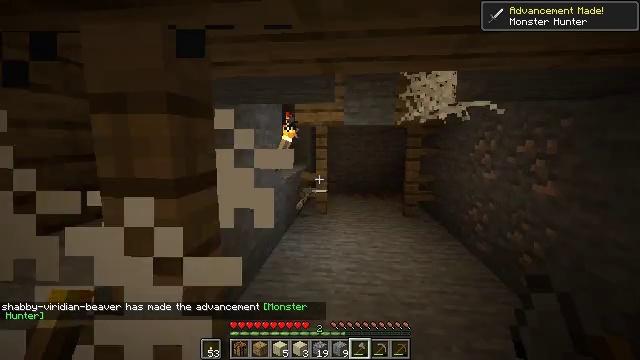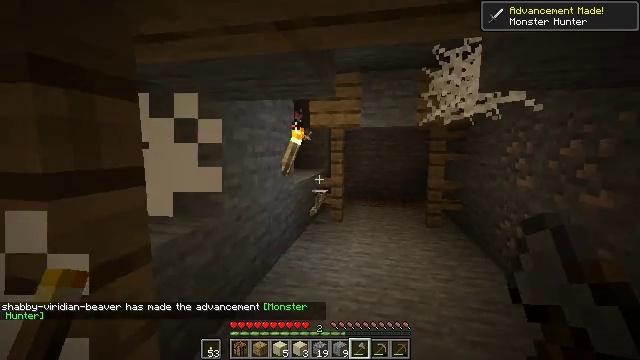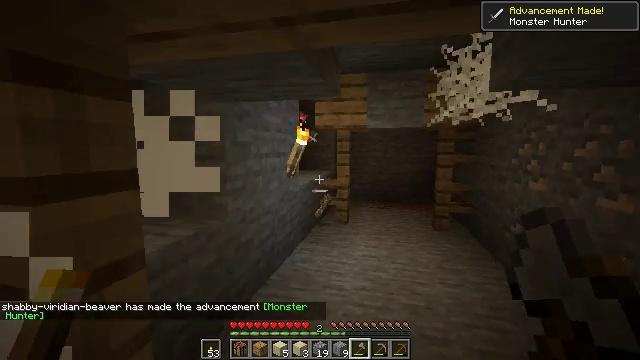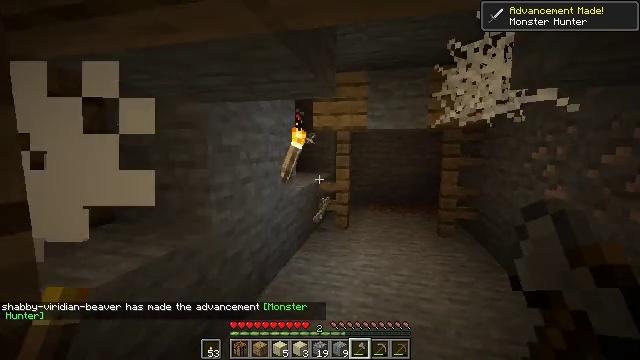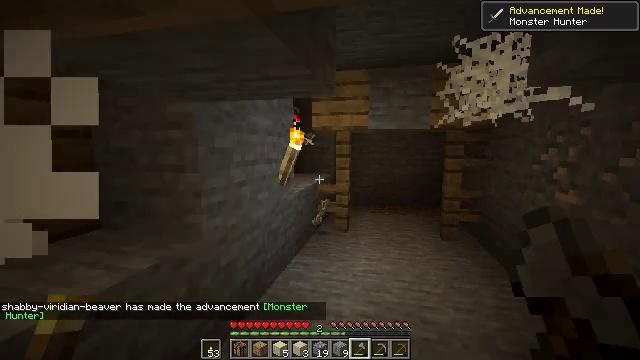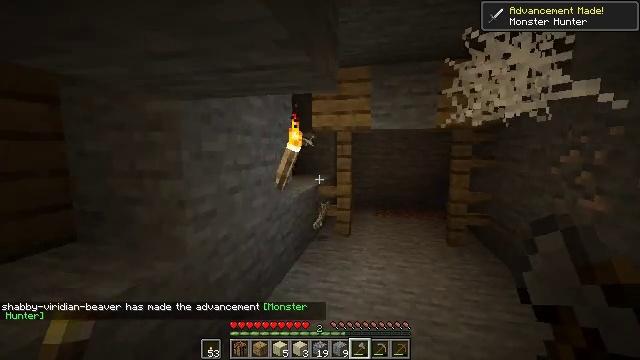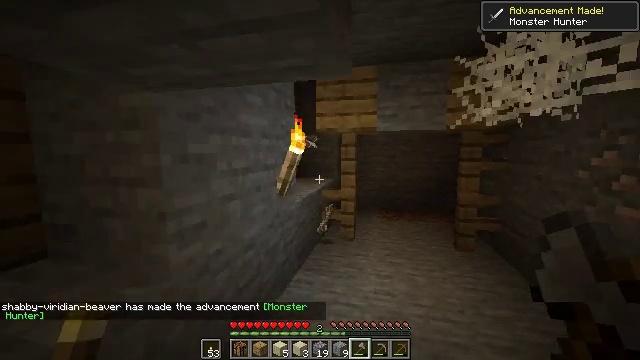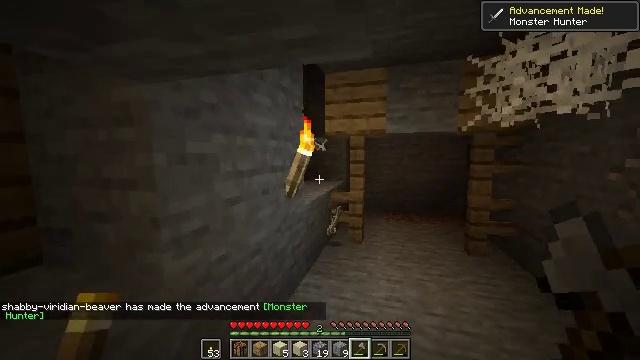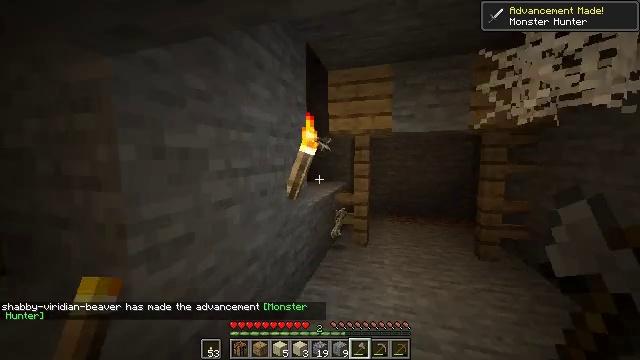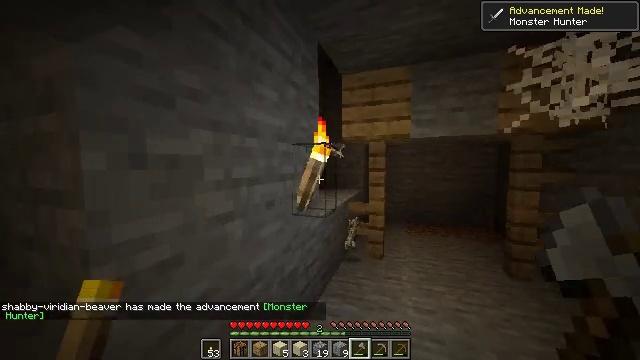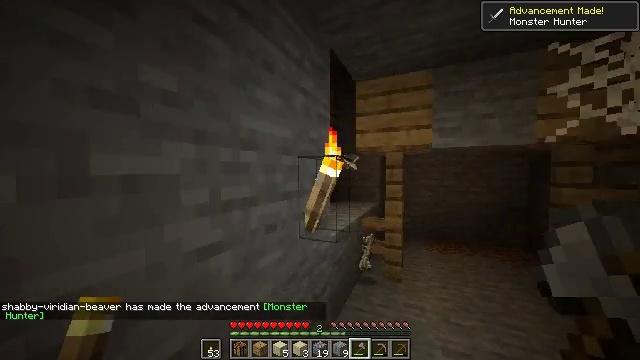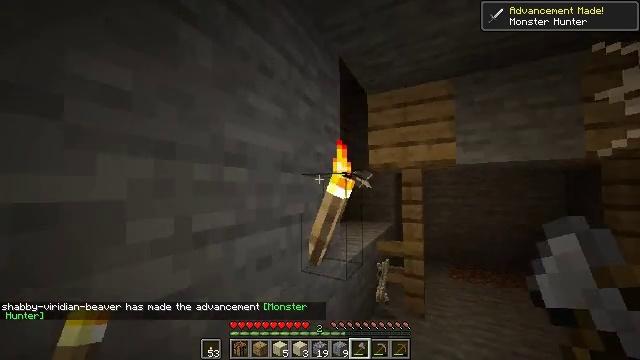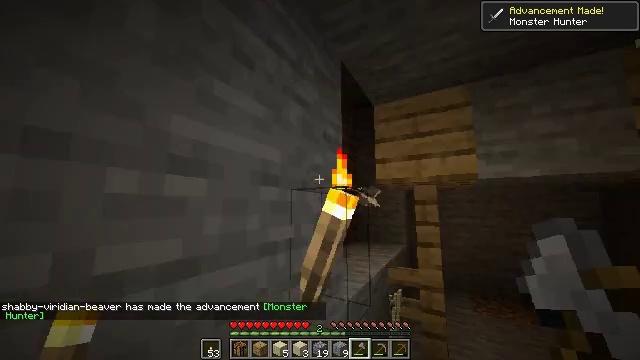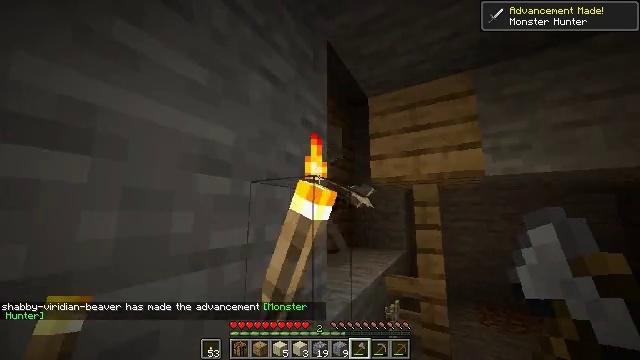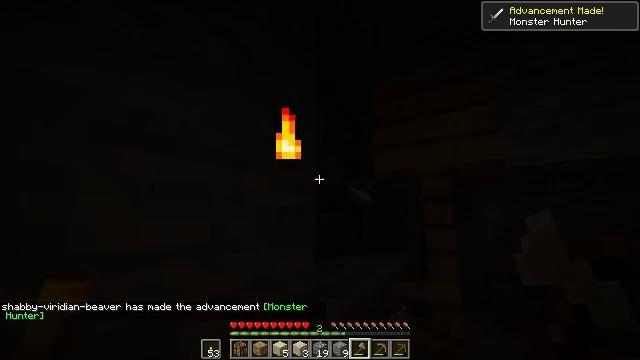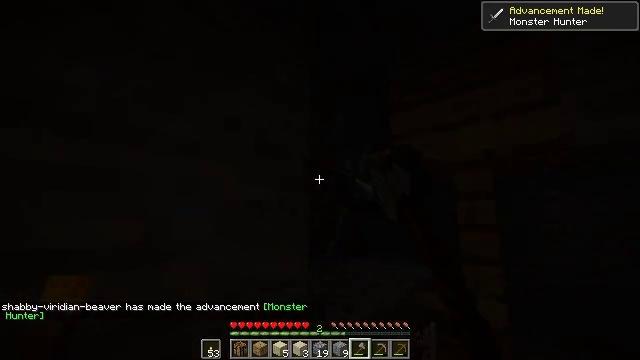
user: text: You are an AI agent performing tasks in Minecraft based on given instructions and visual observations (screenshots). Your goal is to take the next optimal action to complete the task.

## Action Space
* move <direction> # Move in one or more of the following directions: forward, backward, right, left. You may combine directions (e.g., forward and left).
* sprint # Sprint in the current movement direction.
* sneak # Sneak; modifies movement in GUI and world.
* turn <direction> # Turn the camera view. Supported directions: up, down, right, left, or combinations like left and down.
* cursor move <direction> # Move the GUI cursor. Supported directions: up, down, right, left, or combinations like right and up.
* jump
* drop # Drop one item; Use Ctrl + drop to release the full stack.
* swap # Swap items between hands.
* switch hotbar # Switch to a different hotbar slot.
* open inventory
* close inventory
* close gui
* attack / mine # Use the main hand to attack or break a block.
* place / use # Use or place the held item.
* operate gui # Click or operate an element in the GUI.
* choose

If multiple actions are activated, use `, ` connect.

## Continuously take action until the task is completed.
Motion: motion action
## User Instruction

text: Left click to collect the wall torch.
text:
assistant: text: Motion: move forward, turn left and up
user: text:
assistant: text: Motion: move forward, turn left
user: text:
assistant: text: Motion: move forward
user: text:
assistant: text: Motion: move forward
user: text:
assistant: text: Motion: move forward, sprint
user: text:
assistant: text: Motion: move forward, sprint
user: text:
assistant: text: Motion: move forward, sprint, turn left
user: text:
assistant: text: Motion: move forward, sprint
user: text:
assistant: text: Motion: move forward, sprint, turn left and up
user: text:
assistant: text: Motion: move forward, sprint, turn left and up
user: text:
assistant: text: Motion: move forward, sprint, turn left and up
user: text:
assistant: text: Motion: move forward and move right, sprint, turn left and up
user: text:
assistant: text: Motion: move forward and move right, sprint
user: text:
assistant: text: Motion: move forward and move right, turn left, attack / mine
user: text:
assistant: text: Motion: move forward and move right, turn left
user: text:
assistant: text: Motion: move forward and move right, turn left
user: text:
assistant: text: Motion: move forward and move right, turn left
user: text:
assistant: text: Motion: move forward and move right, attack / mine
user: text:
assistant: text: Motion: no_op